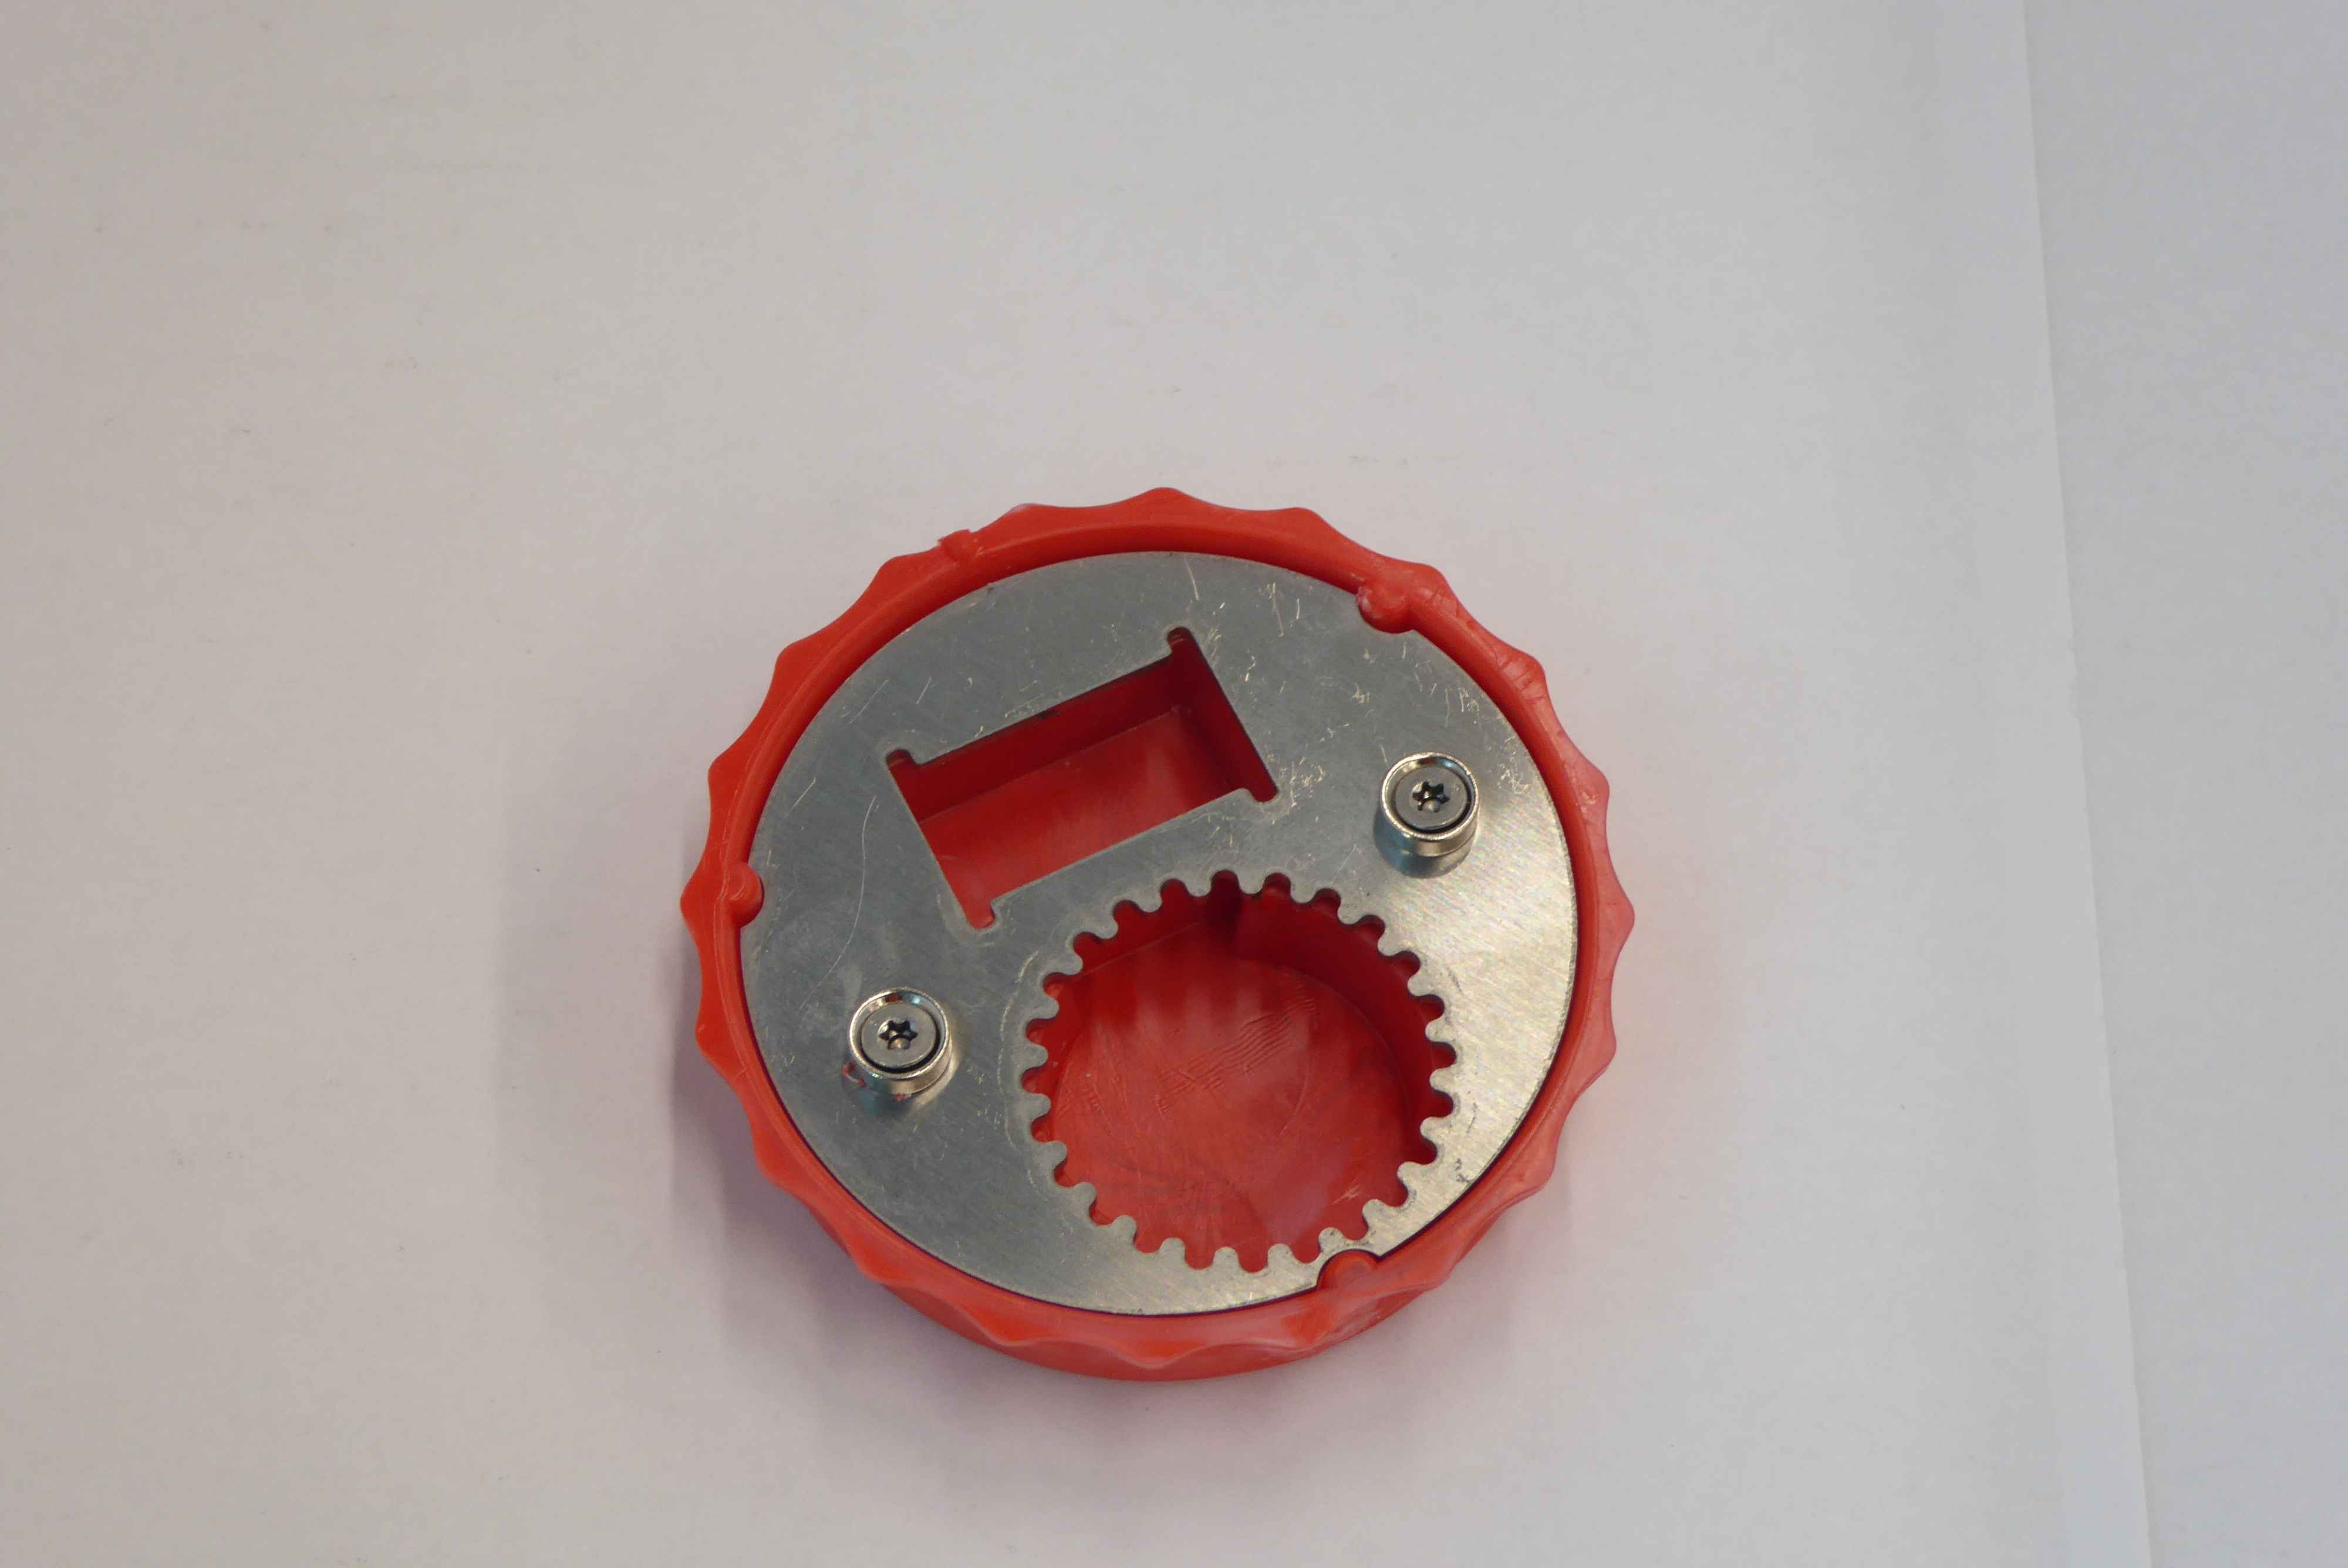
Label: Bottle Opener